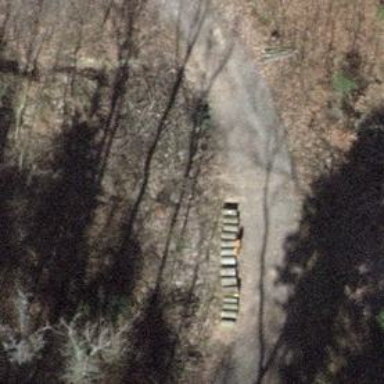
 grade2 track used for forestry vehicles."